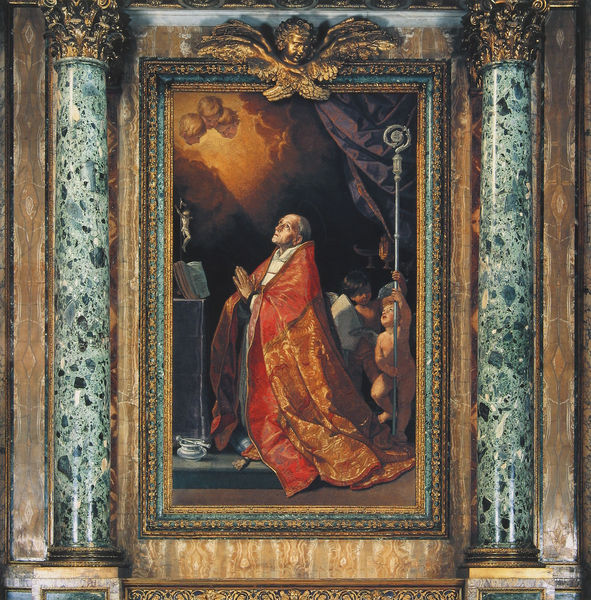
Titel: Der hl. Andrea Corsini beim Gebet
Künstler: Pietro Paolo Cristofari
Standort: Rom, S. Giovanni in Laterano (EU - I - Latium)
Schlagwörter: flügel, gemälde, himmel, mann, umhang, wolken, grün, licht, marmor, säule, säulen, ölbild, rot, muster, bibel, rahmen, bild, vorhang, kirche, gold, reich, kind, engel, putte, stab, bischof, könig, stuck, buch, beten, gebet, fürst, schein, andacht, heiliger, putten, mamor, prächtig, kniender, engel#+bild, vegoldet, chormantel